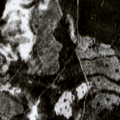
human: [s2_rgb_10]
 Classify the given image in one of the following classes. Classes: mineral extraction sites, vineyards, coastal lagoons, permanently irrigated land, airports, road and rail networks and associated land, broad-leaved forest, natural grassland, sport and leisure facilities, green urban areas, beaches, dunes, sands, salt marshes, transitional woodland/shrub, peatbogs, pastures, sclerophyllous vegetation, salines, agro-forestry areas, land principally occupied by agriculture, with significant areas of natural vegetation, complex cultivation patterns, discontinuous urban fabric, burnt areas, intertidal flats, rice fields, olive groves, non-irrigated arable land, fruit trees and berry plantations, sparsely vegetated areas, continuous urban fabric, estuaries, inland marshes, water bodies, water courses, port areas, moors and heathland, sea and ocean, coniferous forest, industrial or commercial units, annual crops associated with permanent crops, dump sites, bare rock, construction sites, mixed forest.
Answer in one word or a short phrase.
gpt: coniferous forest